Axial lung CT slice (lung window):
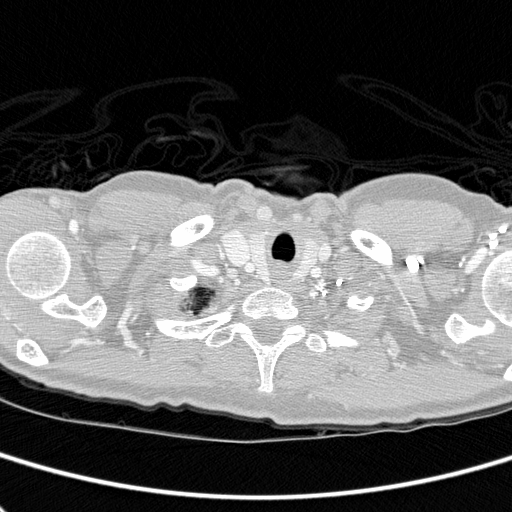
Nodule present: no